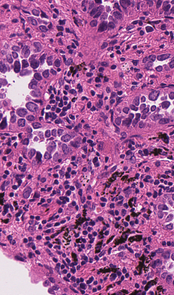
Tumor epithelial tissue: yes
Tumor-associated stroma tissue: yes
Normal tissue: no